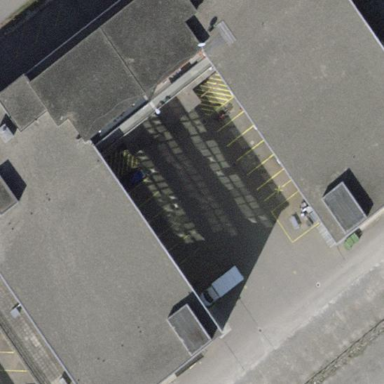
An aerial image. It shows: Building with flat roof.